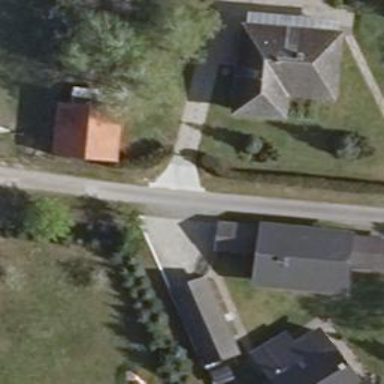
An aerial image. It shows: Paved residential road with grade 4 track type.